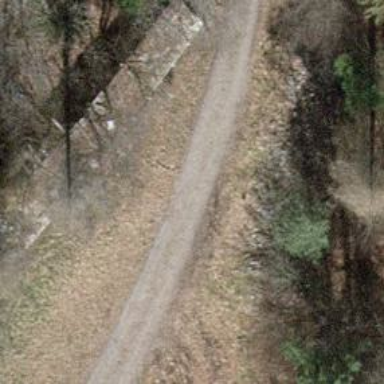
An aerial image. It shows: Gravel track with grade 1 track type.